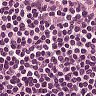
Metastatic tissue present: no